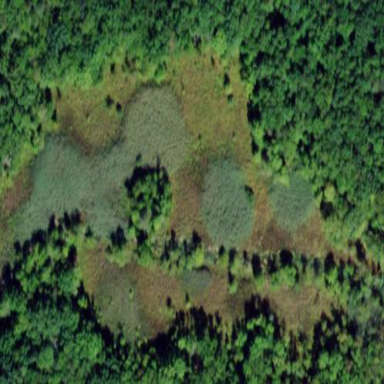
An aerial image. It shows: Marshy wetland area.